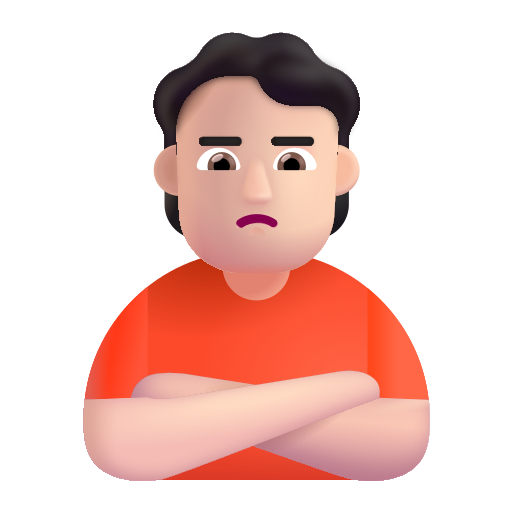
person pouting color light